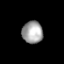
Tissue: prostate
Cell type: T cells
Senescence score: 0.2917
Nuclear area (px): 452
Mean DAPI intensity: 162.451